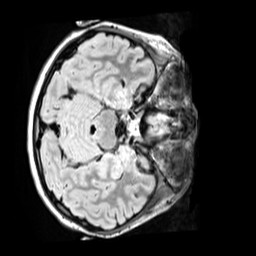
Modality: FLAIR
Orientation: axial
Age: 10
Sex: female
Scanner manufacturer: siemens
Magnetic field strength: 3 T
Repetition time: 5 s
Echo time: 0.388 s